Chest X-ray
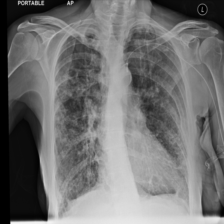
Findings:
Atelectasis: negative
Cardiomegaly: negative
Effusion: negative
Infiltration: negative
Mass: negative
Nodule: negative
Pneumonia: negative
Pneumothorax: negative
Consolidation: negative
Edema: negative
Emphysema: negative
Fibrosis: negative
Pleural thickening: negative
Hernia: negative